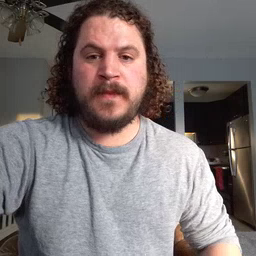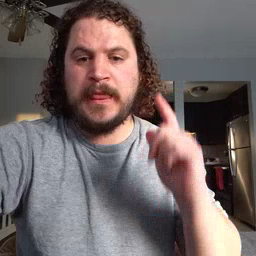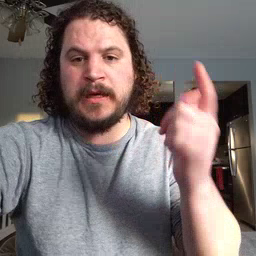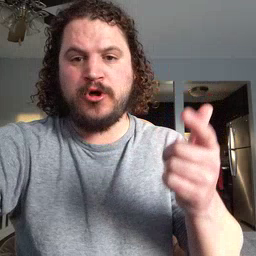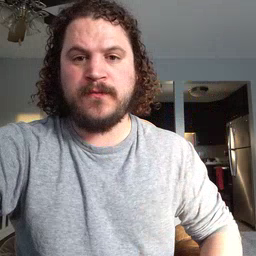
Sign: later